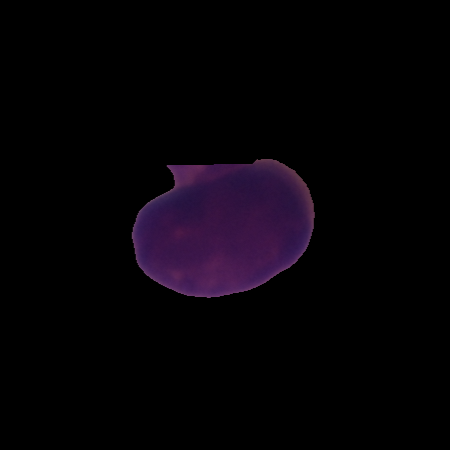
Label: healthy